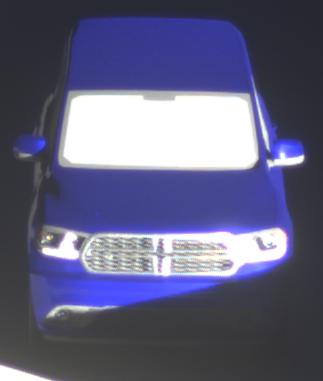
Make: Dodge
Model: Durango
Detailed model: Gen. 3
Model produced from: 2010
Doors: 5
Color: blue
Road condition: dry road
Daytime: sunrise or sunset
Contrast: high contrast